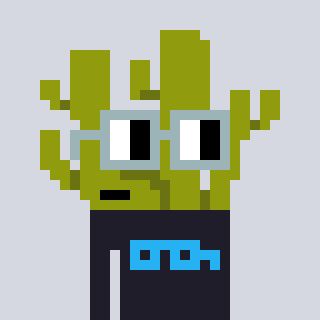
a pixel art character with square dark gray glasses, a cactus-shaped head and a grayscale-colored body on a cool background